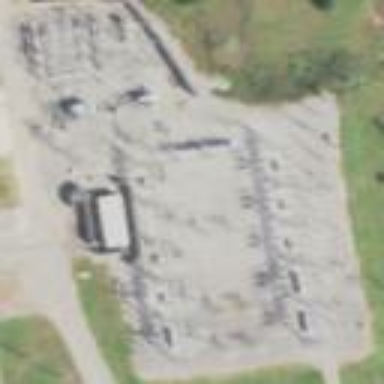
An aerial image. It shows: Outdoor transmission substation.